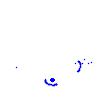
Particle: kaon